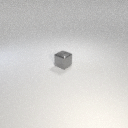
small gray metal cube